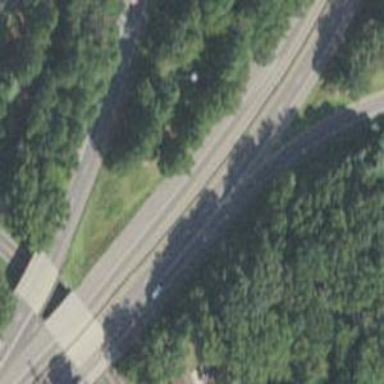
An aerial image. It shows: Motorway junction.